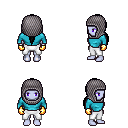
a pixel art fantasy rpg character, female body template, dark elf, purple skin, teal long-sleeve shirt, white pants, black ponytail hairstyle, chain hood, gold gloves, four views (front, back, left, right), 2x2 character sprite sheet, small pixel art, hard edges, no anti-aliasing